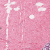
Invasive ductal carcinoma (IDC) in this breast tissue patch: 0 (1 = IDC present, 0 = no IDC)